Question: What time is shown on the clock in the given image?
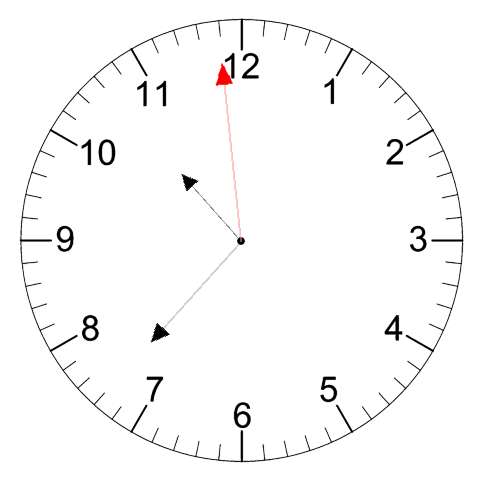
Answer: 10:36:59